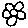
Label: flower